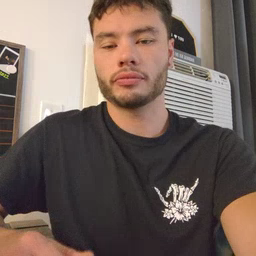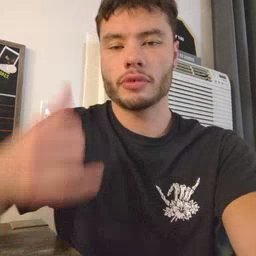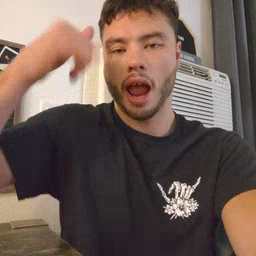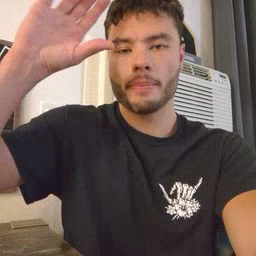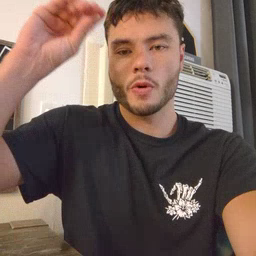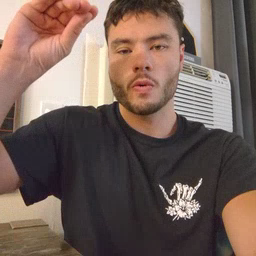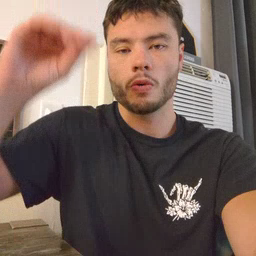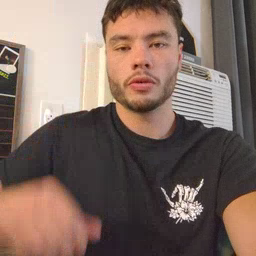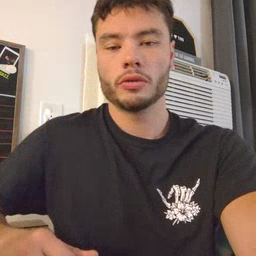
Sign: cowboy